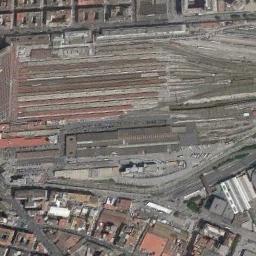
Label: railway_station